Question: Is there any way to extract the properties of the image file from vb 6.0? I want to browse the particular photo and then extract the properties like the following from any image format.

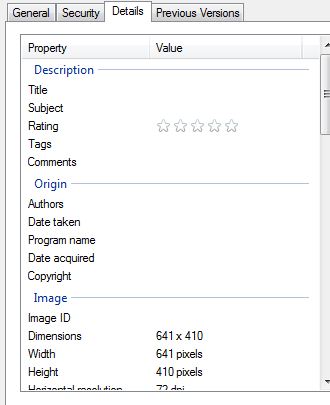
Answer: If you install <URL> you can do this:
'''
Private Sub Command1_Click()
Dim imfSubject As WIA.ImageFile
Dim vecProperty As WIA.Vector
Dim propEach As WIA.Property
With CommonDialog1
.CancelError = True
.DialogTitle = "Select JPEG Image"
.Filter = "JPEG Image (*.jpg, *.jpeg)|*.jpg;*.jpeg|" _
& "GIF Image (*.gif)|*.gif|" _
& "PNG Image (*.png)|*.png"
.FilterIndex = 1
.Flags = cdlOFNExplorer _
Or cdlOFNFileMustExist _
Or cdlOFNLongNames _
Or cdlOFNPathMustExist _
Or cdlOFNShareAware
.InitDir = strStartDir
On Error Resume Next
.ShowOpen
If Err.Number = cdlCancel Then Exit Sub
On Error GoTo 0
Log "Photo " & .FileName, ClearLog:=True
Log
End With
Set imfSubject = New WIA.ImageFile
With imfSubject
On Error Resume Next
.LoadFile (CommonDialog1.FileName)
If Err.Number <> 0 Then
Log "Error &H" & Hex$(Err.Number) & " (" & CStr(Err.Number) & ") in " _
& Err.Source
Log Err.Description
Err.Clear
Exit Sub
End If
Log "Width = " & .Width
Log "Height = " & .Height
Log "Depth = " & .PixelDepth
Log "HorizontalResolution = " & .HorizontalResolution
Log "VerticalResolution = " & .VerticalResolution
Log "FrameCount = " & .FrameCount
If .IsIndexedPixelFormat Then
Log "Pixel data contains palette indexes"
End If
If .IsAlphaPixelFormat Then
Log "Pixel data has alpha information"
End If
If .IsExtendedPixelFormat Then
Log "Pixel data has extended color information (16 bit/channel)"
End If
If .IsAnimated Then
Log "Image is animated"
End If
For Each propEach In .Properties
Select Case propEach.Name
Case "40091"
Set vecProperty = propEach.Value
Log "Title = " & vecProperty.String
Case "40092"
Set vecProperty = propEach.Value
Log "Comment = " & vecProperty.String
Case "40093"
Set vecProperty = propEach.Value
Log "Author = " & vecProperty.String
Case "40094"
Set vecProperty = propEach.Value
Log "Keywords = " & vecProperty.String
Case "40095"
Set vecProperty = propEach.Value
Log "Subject = " & vecProperty.String
Case Else
Log propEach.Name & " = " & CStr(propEach.Value)
End Select
Next
End With
End Sub
'''
The code assumes strStartDir is a global String set to a starting folder for browsing and that there is a 'Log' sub for logging results). It produces results based on the info in the image file, example:
'''
Photo C:\Users\George\Pictures\Phone\IMAG0005.jpg
Width = 1600
Height = 1200
Depth = 24
HorizontalResolution = 96
VerticalResolution = 96
FrameCount = 1
EquipMake = HTC
EquipModel = VOGU100
XResolution = 72
YResolution = 72
ResolutionUnit = 2
DateTime = 2010:05:17 11:54:38
Artist = Bob Riemersma
ExifDTOrig = 2010:05:17 11:54:38
ExifFlash = 0
ExifPixXDim = 1600
ExifPixYDim = 1200
ExifColorSpace = -1
ExifDTDigitized = 2010:05:17 11:54:38
ThumbnailImageWidth = 160
ThumbnailImageHeight = 120
ThumbnailCompression = 6
JPEGInterFormat = 368
'''
You can also use the Shell object to retrieve Windows values for those Properties dialog values but this can be a crapshoot since different Windows versions put them in different spots in the collection involved.